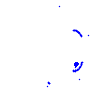
Particle: electron